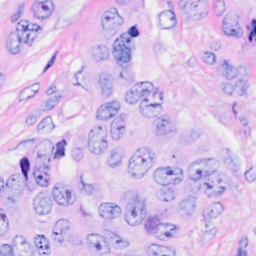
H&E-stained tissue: Breast